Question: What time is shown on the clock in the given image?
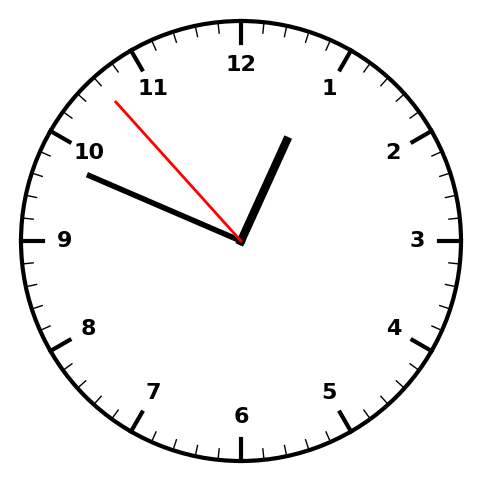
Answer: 12:48:53